Question: This should be obvious to do, but I just couldn't make it work...
What I'm trying to do is simple: . Yes, the famous 'TreatWarningsAsErrors'...
I configured it in my C# project properties

This results in the expected 'TreatWarningsAsErrors' section in my csproj:
'''
<TreatWarningsAsErrors>true</TreatWarningsAsErrors>
'''
So far so good, if I add an useless 'private' variable in my code, it results in a compilation error:
'''
private int unused;
'''
> Error 3 Warning as Error: The field 'XXXX.unused' is never used
But the whole problem is, I can't make it work for . If I have a reference to an unknown assembly, the compiler (either devenv or msbuild) throws a warning, but I want an error instead.
Ultimately, I'm trying to configure a gated check-in TFS build configuration, so TFS would reject a commit in case there is a "" warning. Something simpler than modifying the build process template would be great.
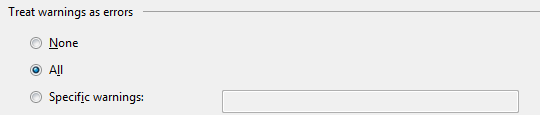
Answer: MSBuild warnings (all start with MSB*) as opposed to CSC warnings cannot be suppressed nor promoted to errors. For the reason the <URL> task prints its messages on the fly and does not aggregate any of them.
The only feasible solution is reading the MSBuild log files created during the TFS build.
I think the most elegant solution is to implement a custom Build <URL>. The following is a simple activity that will output to results any files containing a given 'SearchString':
'''
using System;
using System.Activities;
using System.Collections.Generic;
using System.IO;
using System.Linq;
using Microsoft.TeamFoundation.Build.Client;
namespace MyBuildActivities.FileSystem
{
[BuildActivity(HostEnvironmentOption.Agent)]
public sealed class ReadStringFromFile : CodeActivity
{
[RequiredArgument]
public InArgument<IEnumerable<string>> Files { get; set; }
[RequiredArgument]
public InArgument<string> SearchString { get; set; }
public OutArgument<string> Result { get; set; }
protected override void Execute(CodeActivityContext context)
{
var files = context.GetValue(Files);
var searchString = context.GetValue(SearchString);
var list =
(files.Where(file => File.ReadAllText(file).Contains(searchString))
.Select(file => string.Format("{0} was found at {1}", searchString, file))).ToList();
if(list.Count > 0)
Result.Set(context, string.Join(Environment.NewLine, list));
}
}
}
'''
Declared in the build process template like so:
'''
xmlns:cfs="clr-namespace:MyBuildActivities.FileSystem;assembly=MyBuildActivities"
'''
Invoked just at the end of the 'Compile and Test for Configuration' sequence:
'''
<Sequence DisplayName="Handle MSBuild Errors">
<Sequence.Variables>
<Variable x:TypeArguments="scg:IEnumerable(x:String)" Name="logFiles" />
<Variable x:TypeArguments="x:String" Name="readStringFromFileResult" />
</Sequence.Variables>
<mtbwa:FindMatchingFiles DisplayName="Find Log Files" MatchPattern="[String.Format(&quot;{0}\**\*.log&quot;, logFileDropLocation)]" Result="[logFiles]" mtbwt:BuildTrackingParticipant.Importance="Low" />
<cfs:ReadStringFromFile Files="[logFiles]" SearchString="MSB3245" Result="[readStringFromFileResult]" />
<mtbwa:WriteBuildMessage DisplayName="Write Result" Message="[readStringFromFileResult]" Importance="[Microsoft.TeamFoundation.Build.Client.BuildMessageImportance.High]" />
<If Condition="[readStringFromFileResult.Count > 0]" DisplayName="If SearchString Was Found" mtbwt:BuildTrackingParticipant.Importance="Low">
<If.Then>
<Throw DisplayName="Throw Exception" Exception="[New Exception(readStringFromFileResult)]" mtbwt:BuildTrackingParticipant.Importance="Low" />
</If.Then>
</If>
</Sequence>
'''
I've tested this on TFS 2012 though it should work for TFS 2010 as well.